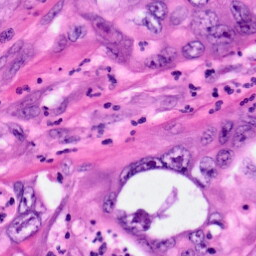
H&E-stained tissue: Pancreatic